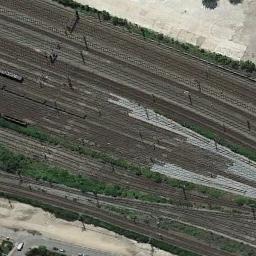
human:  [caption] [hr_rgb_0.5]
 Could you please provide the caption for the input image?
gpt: These railways have no trains on the railways and a clearing is on one side of the railways .

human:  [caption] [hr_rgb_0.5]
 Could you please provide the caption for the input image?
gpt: There are several rows of buildings on one side of the railway .

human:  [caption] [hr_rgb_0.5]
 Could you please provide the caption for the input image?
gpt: Lots of trees are beside the trees .

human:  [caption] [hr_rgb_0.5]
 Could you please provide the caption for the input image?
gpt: The railway is next to the grass and bare land .

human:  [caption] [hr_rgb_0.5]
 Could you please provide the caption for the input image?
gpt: There are some green meadows beside the railway .